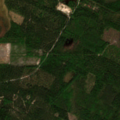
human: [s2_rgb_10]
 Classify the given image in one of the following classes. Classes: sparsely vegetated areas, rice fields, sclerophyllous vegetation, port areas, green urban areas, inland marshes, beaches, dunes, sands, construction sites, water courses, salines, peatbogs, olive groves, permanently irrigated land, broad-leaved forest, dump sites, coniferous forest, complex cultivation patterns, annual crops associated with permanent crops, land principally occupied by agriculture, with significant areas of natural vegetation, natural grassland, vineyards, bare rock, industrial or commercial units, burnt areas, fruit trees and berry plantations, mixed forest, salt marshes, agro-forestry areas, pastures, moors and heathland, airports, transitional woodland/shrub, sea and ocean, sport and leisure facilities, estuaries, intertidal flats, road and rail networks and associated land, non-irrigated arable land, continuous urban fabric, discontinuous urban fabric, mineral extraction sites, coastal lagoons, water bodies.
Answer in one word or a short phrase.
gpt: airports, coniferous forest, mixed forest